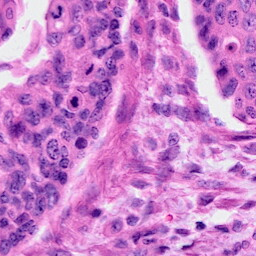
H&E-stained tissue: Cervix